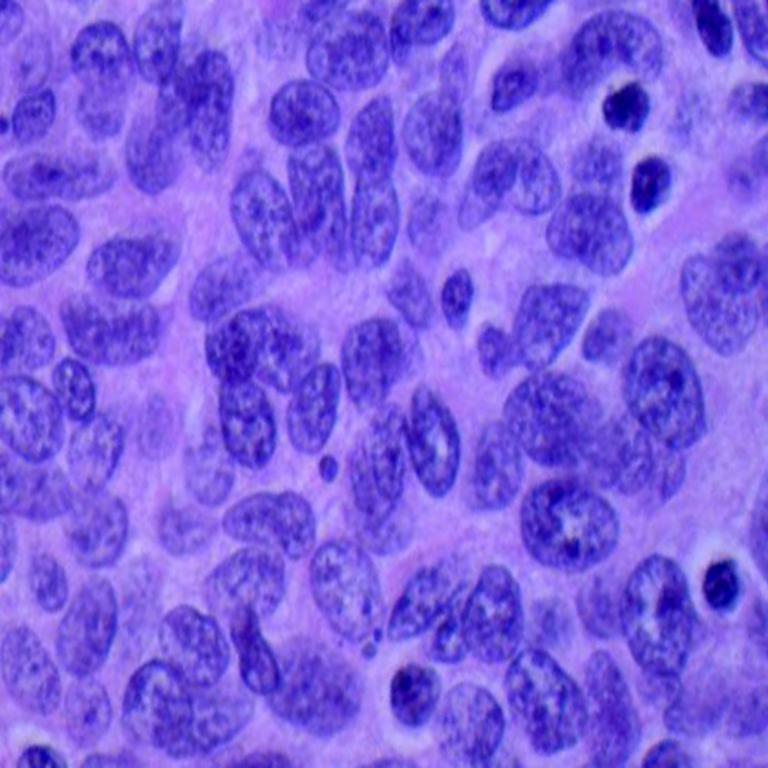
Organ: lung
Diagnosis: squamous carcinomas